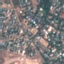
Land use / land cover: Residential